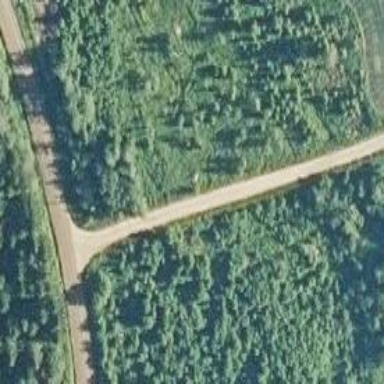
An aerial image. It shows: Unclassified road.